Question: I'm trying to select the chosen_shipping_method price in woocommerce using this code:
'''
$packages = WC()->shipping->get_packages();
foreach ($packages as $i => $package) {
$chosen_method = isset(WC()->session->chosen_shipping_methods[$i]) ? WC()->session->chosen_shipping_methods[$i] : '';
}
echo $chosen_method;
'''
the code works, but it prints the ID, and i cannot figure out how to make it print out the price.
Here's package structure:

What i get with my code is 'table_rate_shipping_shipping_self_install', but what i need is the cost for the selected element, and not the id.
i tried to change the code like this:
'''
foreach ($packages as $i => $package['rates']) {
$chosen_method = isset(WC()->session->chosen_shipping_methods[$i]) ? WC()->session->chosen_shipping_methods[$i] : '';
}
'''
But it printed out the id, same as before.
Any ideas? sorry i'm a bit new to php.
Thanks in advance
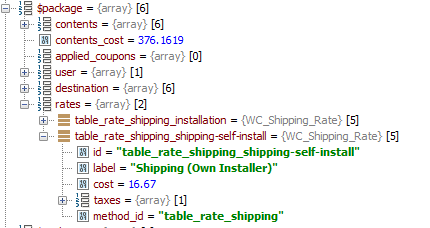
Answer: Did you try this inside your foreach loop?
'''
$rate = $package['rates'][$chosen_method]->cost;
'''